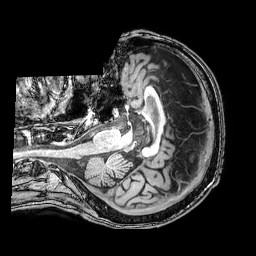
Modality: T1w
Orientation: axial
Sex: male
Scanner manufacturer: philips
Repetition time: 0.008145 s
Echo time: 0.00373 s